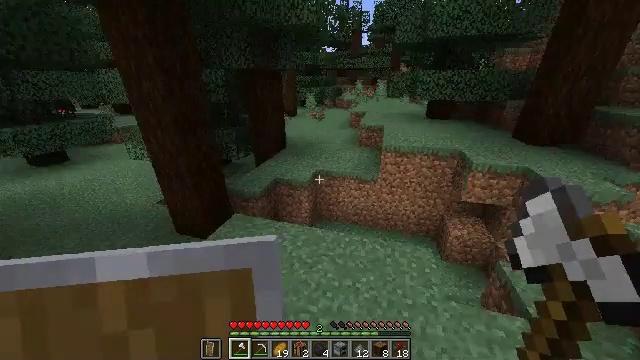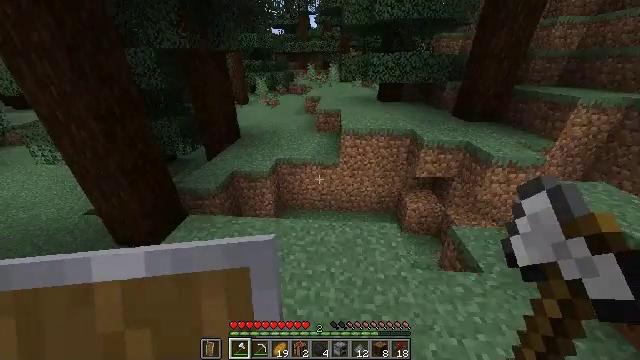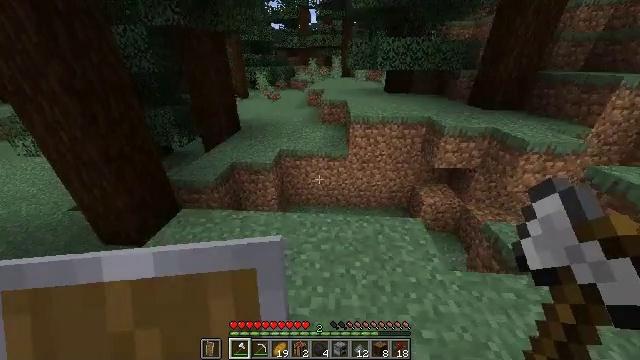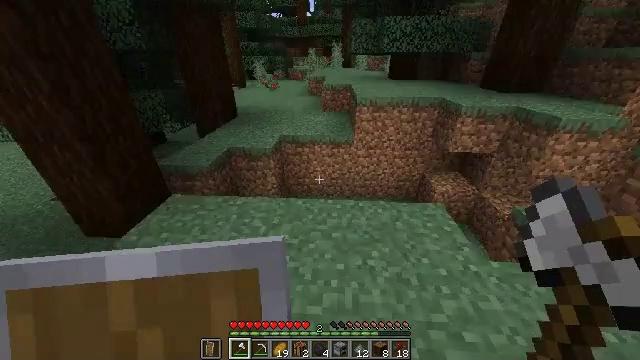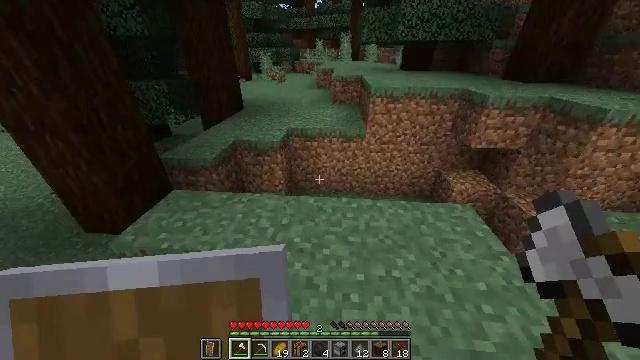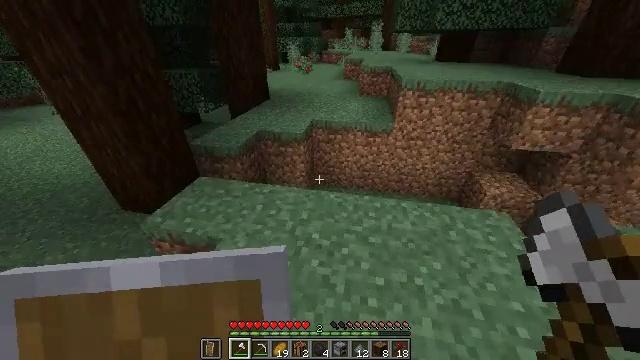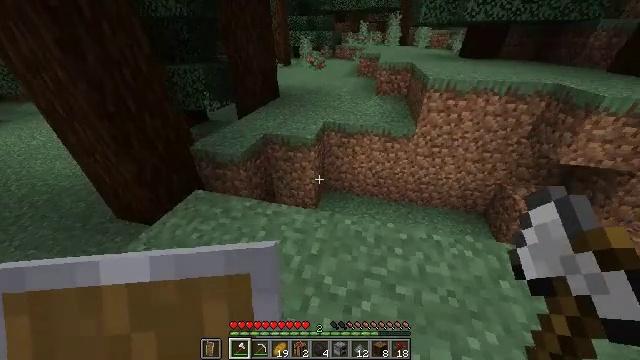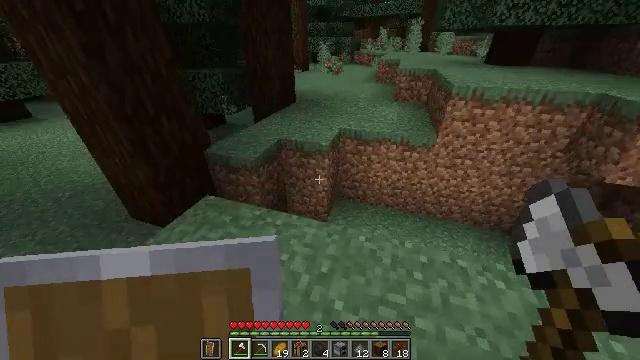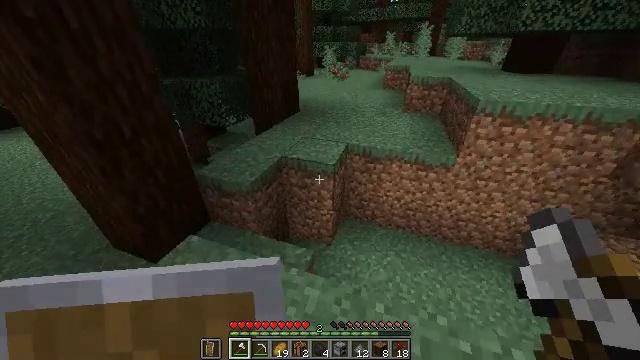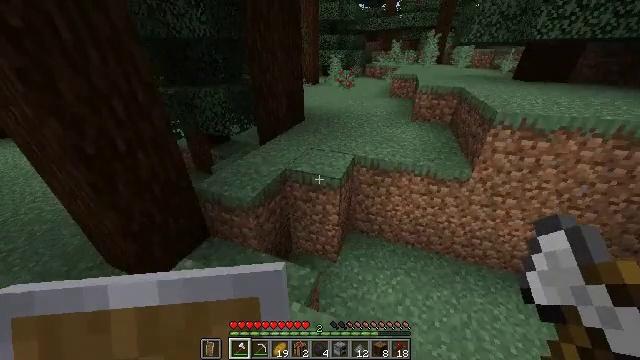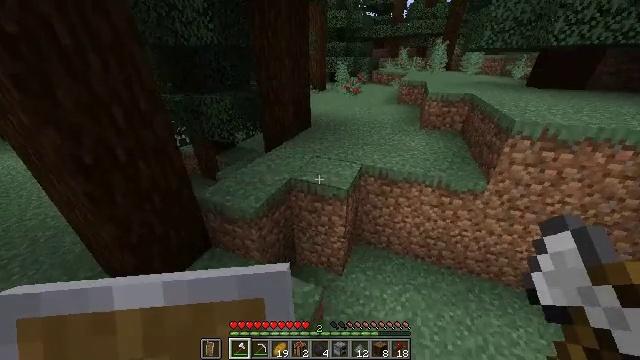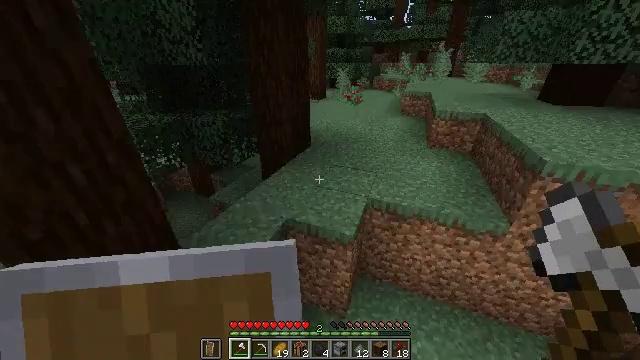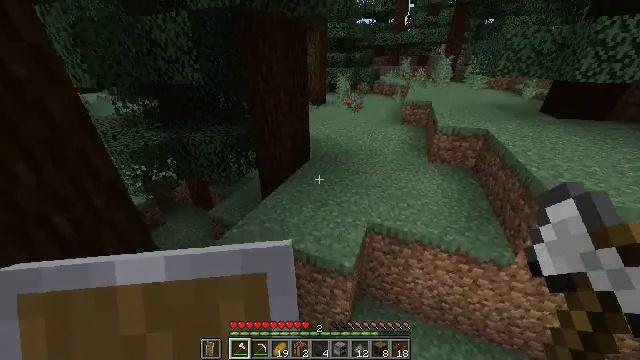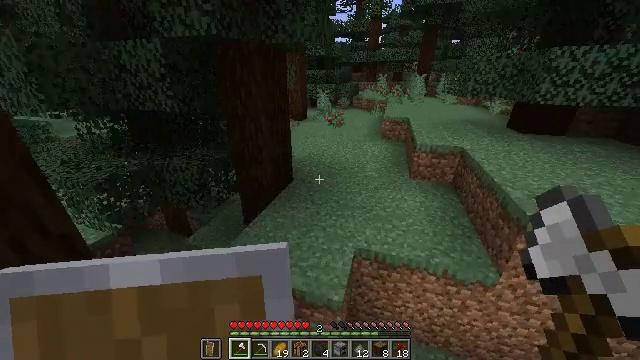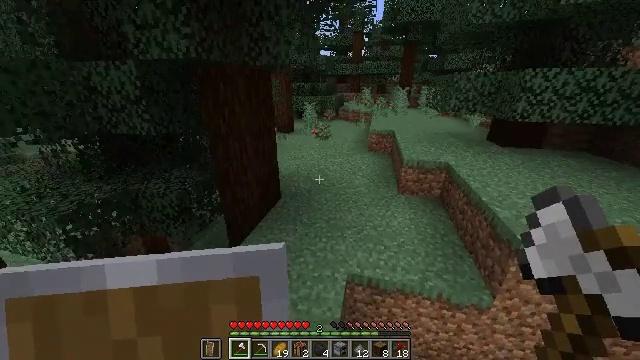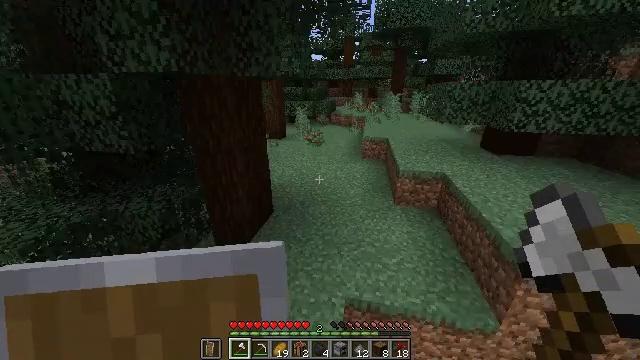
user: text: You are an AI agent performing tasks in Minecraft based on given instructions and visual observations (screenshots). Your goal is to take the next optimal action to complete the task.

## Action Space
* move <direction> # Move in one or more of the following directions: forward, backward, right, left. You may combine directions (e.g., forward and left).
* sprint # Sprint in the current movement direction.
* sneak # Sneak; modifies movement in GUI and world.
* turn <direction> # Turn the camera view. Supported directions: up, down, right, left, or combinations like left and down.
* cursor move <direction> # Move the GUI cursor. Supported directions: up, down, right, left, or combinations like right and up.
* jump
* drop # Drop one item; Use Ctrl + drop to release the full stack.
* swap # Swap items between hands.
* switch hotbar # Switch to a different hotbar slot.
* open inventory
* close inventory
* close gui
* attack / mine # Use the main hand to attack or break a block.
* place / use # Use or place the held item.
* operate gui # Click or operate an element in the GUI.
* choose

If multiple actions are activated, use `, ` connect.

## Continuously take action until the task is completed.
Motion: motion action
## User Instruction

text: Gather sweet berries from the bush.
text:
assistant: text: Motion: move forward, sprint, turn right and down
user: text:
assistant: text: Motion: move forward, sprint
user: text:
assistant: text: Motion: move forward, sprint, turn down
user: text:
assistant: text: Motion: move forward, sprint, turn left and down
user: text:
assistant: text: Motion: move forward, sprint, turn left and down
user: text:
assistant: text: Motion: move forward, sprint, turn left and down
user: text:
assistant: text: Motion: move forward, sprint, turn left and up
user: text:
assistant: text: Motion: move forward, sprint, turn left and up
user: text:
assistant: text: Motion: move forward, sprint, turn left and up
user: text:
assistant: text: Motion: move forward, sprint, turn left and up
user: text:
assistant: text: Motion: move forward, sprint, jump
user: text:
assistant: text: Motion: move forward, sprint, jump
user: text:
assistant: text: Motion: move forward, sprint, turn right and up, jump
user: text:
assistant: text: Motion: move forward, sprint, turn right and up, jump
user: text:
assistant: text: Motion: move forward, sprint, turn right, jump
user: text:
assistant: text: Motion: move forward, sprint
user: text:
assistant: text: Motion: move forward, sprint
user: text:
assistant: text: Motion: move forward, sprint
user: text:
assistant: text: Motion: move forward, sprint
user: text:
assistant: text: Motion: move forward, sprint
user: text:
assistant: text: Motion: move forward, sprint, turn up
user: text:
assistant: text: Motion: move forward, sprint, turn right and up
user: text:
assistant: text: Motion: move forward, sprint, turn up
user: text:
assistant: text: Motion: move forward and move right, sprint, turn left and up
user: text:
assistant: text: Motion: move forward and move right, sprint, turn left and up
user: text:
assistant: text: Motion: move forward, sprint, turn left
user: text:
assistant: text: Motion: move forward, sprint, turn left
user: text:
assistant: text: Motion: move forward, sprint, turn left
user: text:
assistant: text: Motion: move forward, sprint, turn left
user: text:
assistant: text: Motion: move forward, sprint, turn left